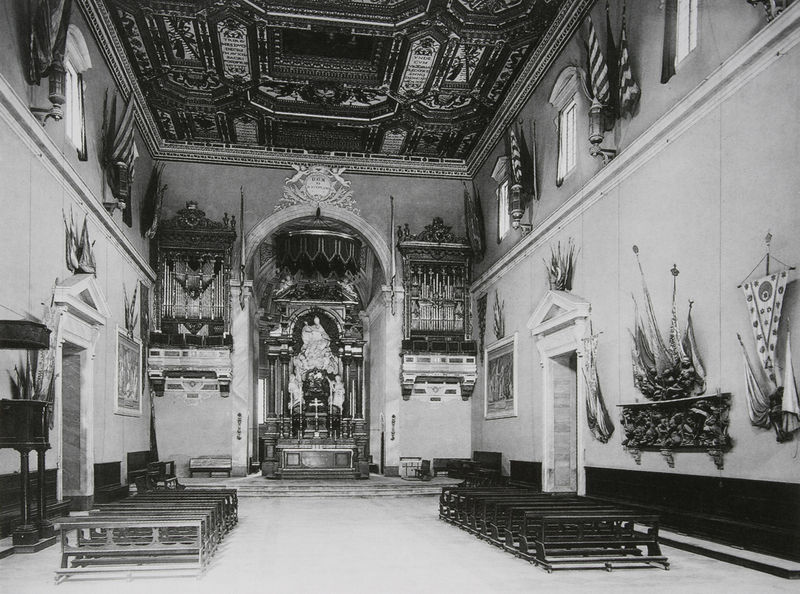
Titel: Innenansicht
Künstler: Giorgio Vasari
Standort: Pisa
Institution: Santo Stefano dei Cavalieri
Schlagwörter: weiß, fenster, hell, raum, schmuck, schwarz, stuhl, säule, tür, wand, kirche, gold, decke, schiff, bogen, fahnen, fahne, bank, rundbogen, kerzen, stuck, foto, kreuz, holzdecke, altar, bänke, schnitzerei, kanzel, apsis, maria, tabernakel